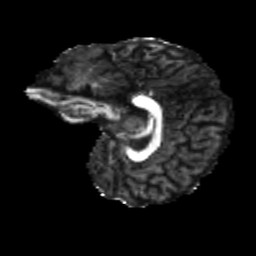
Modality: FA
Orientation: sagittal
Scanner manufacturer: siemens
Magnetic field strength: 3 T
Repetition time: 4 s
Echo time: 0.0594 s